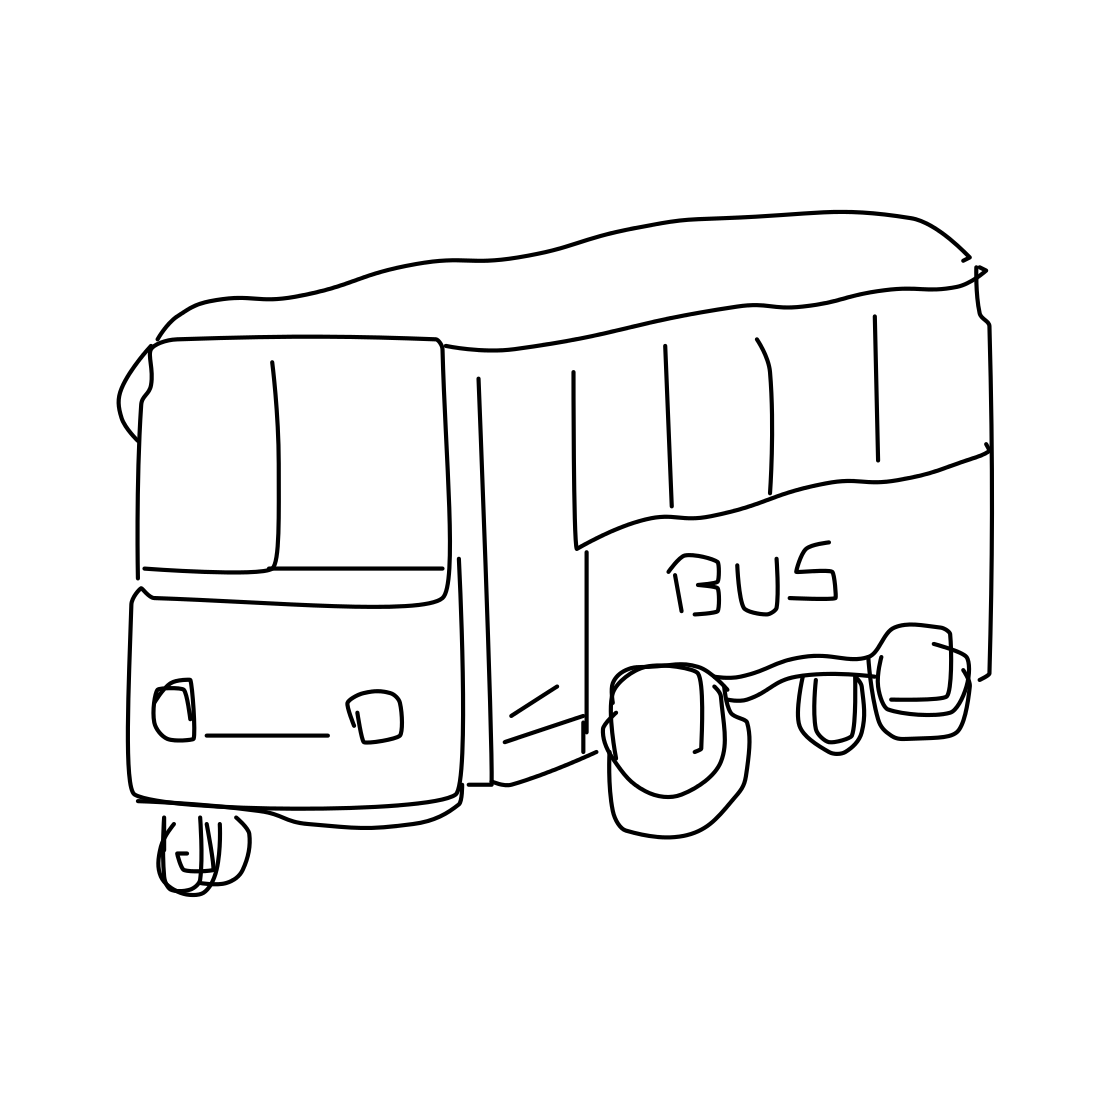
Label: bus